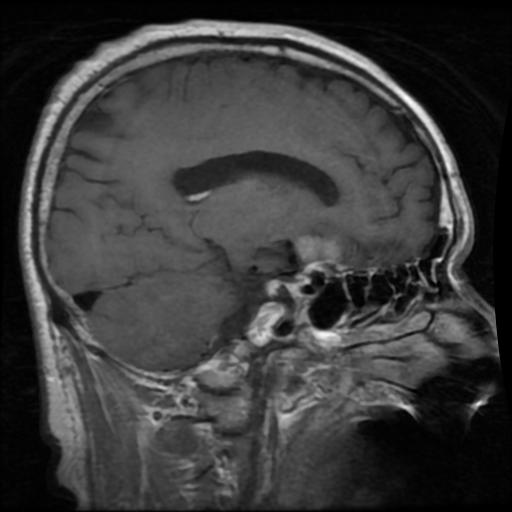
Label: pituitary